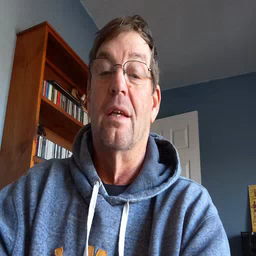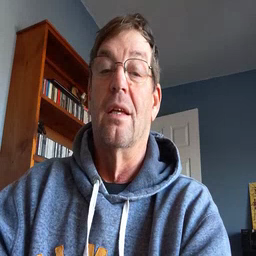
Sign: yellow